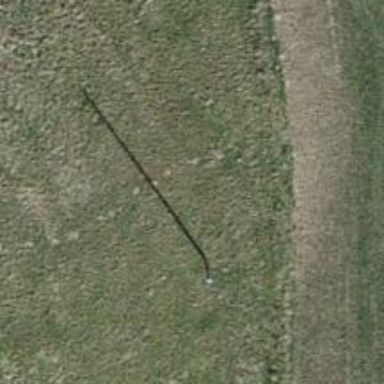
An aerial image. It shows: Power pole.